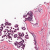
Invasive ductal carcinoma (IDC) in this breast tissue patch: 0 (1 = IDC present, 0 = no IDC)